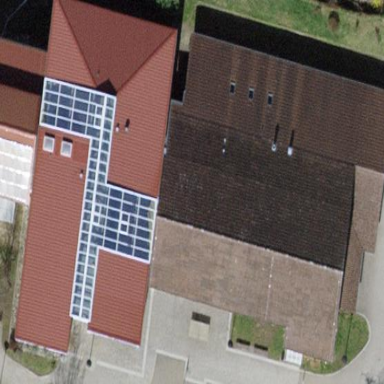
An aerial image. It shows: School building.